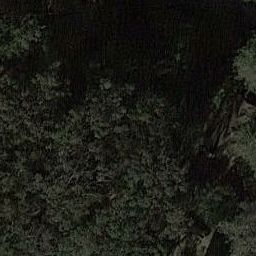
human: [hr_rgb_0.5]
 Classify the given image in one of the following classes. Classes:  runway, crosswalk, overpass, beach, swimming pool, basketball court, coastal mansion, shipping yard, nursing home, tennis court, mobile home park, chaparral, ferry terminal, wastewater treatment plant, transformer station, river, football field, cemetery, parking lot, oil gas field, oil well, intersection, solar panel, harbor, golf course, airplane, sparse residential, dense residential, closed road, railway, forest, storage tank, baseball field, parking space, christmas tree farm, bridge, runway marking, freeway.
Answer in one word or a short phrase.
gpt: forest